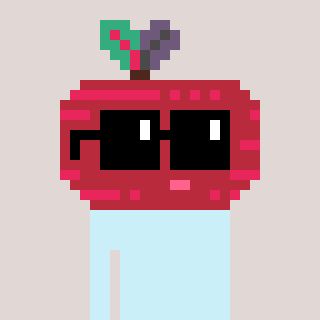
a pixel art character with square black sunglasses, a beet-shaped head and a darkpink-colored body on a warm background